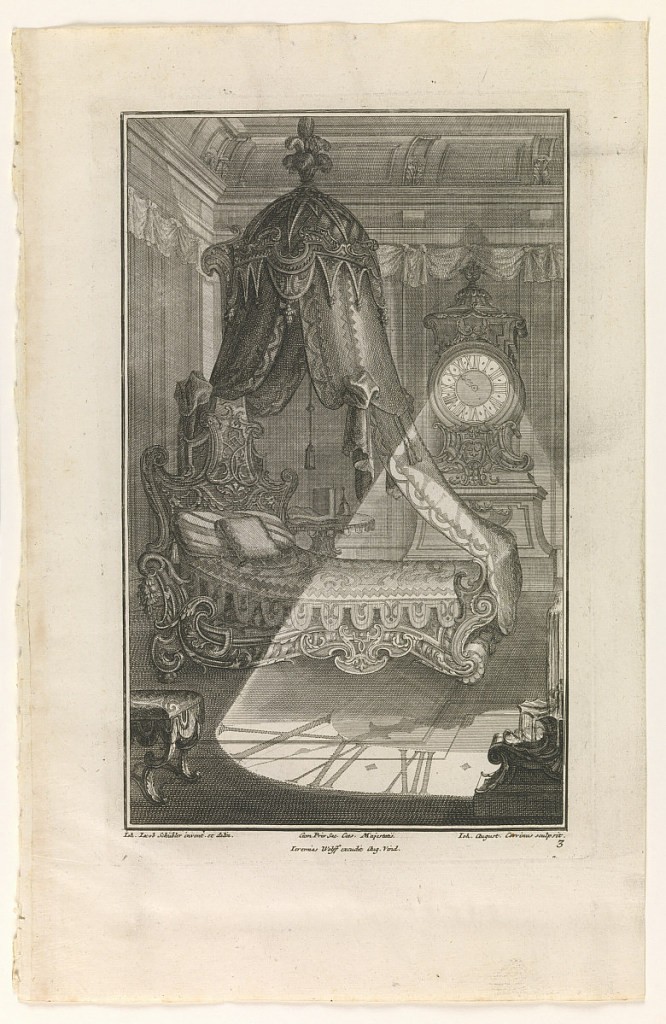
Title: Ersten Ausgab seines vorhabenden Wercks
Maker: Johann August Corvinus, German, 1683–1738
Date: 1728–31
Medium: Engraving on cream laid paper
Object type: Print
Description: Plate 3. Design for bedroom and carved chaise longue with high headboard and with unsupported circular canopy suspended above. Large standing case clock in background whose face projects numerals across foreground.